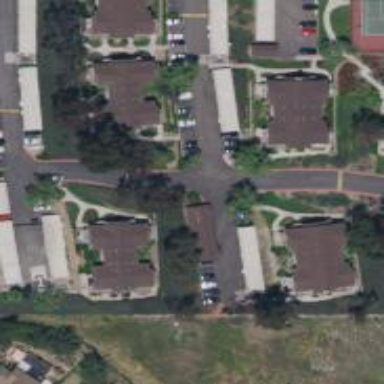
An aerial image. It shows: Living street.